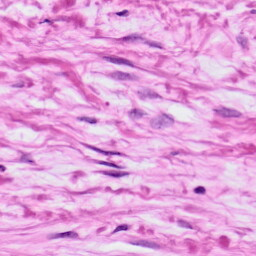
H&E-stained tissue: Ovarian